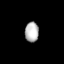
Tissue: lung
Cell type: Myeloid cells
Senescence score: 0.6039
Nuclear area (px): 268
Mean DAPI intensity: 183.541